Question: I'm trying to enable hover (adding '.add_link_twitter_hover' class) when the checkbox is not selected & disable it (removing the '.add_link_twitter_hover' class) once the checkbox is selected the same way Pinterest does it for Twitter/Facebook checkboxes when a user adds a pin:

I tried this, but it doesn't disable hover (doesn't remove '.add_link_twitter_hover' class) once mouse pointer is away:
'''
var hoverTwitter = "add_link_twitter_hover";
$(postTwitter + " input").click(function(e) {
$(this).parent().removeClass(hoverTwitter);
$(this).parent().toggleClass(activePostTwitter);
});
$("label.add_link_twitter").hover(function(e) {
if($("input.publish_to_twitter").is(":checked")) {
$(this).removeClass(hoverTwitter);
return;
}
$(this).addClass(hoverTwitter);
});
'''
Any idea how to enable hover when the checkbox is not selected & disable it once the checkbox is selected? Thanks in advance!
Here's the jQuery:
'''
var postTwitter = ".add_link_twitter";
var activePostTwitter = "active";
$(postTwitter + " input").click(function(e) {
$(this).parent().toggleClass(activePostTwitter);
});
'''
Here's the html:
'''
<label class="add_link_twitter">
<input type="checkbox" name="publish_to_twitter" class="publish_to_twitter"><span>Share on Twitter</span>
</label>
'''
Here's the css:
'''
.add_link_twitter{
position:absolute;
left:15px;
bottom:16px;
color: #a19486;
border: 2px solid transparent;
border-color: #F0EDE8;
border-radius: 4px;
font-size: 13px;
font-weight: bold;
cursor: pointer;
padding: 7px;
padding-top: 5px;
padding-bottom: 5px;
}
.active {
border-color: #468BD0;
color: #468BD0;
background-color: whiteSmoke;
}
.add_link_twitter_hover
{
color: #A19486;
border: 2px solid transparent;
border-color: #C2B1A2;
border-radius: 4px;
background-color: white;
padding: 7px;
padding-top: 5px;
padding-bottom: 5px;
}
'''
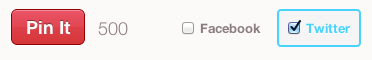
Answer: Try this:
'''
$("label.add_link_twitter").hover(function(e) {
if(!$("input.publish_to_twitter").is(":checked"))
$(this).addClass(hoverTwitter);
}, function() {
$(this).removeClass(hoverTwitter);
});
'''
The usual way to use the <URL> is to supply functions: the first is called when the mouse moves over the element in question, and the second is called when the mouse moves out.
So what I've done above is in the first function (mouseenter) I've added your class if the checkbox is not checked. In the second function (mouseleave) I just remove the class.